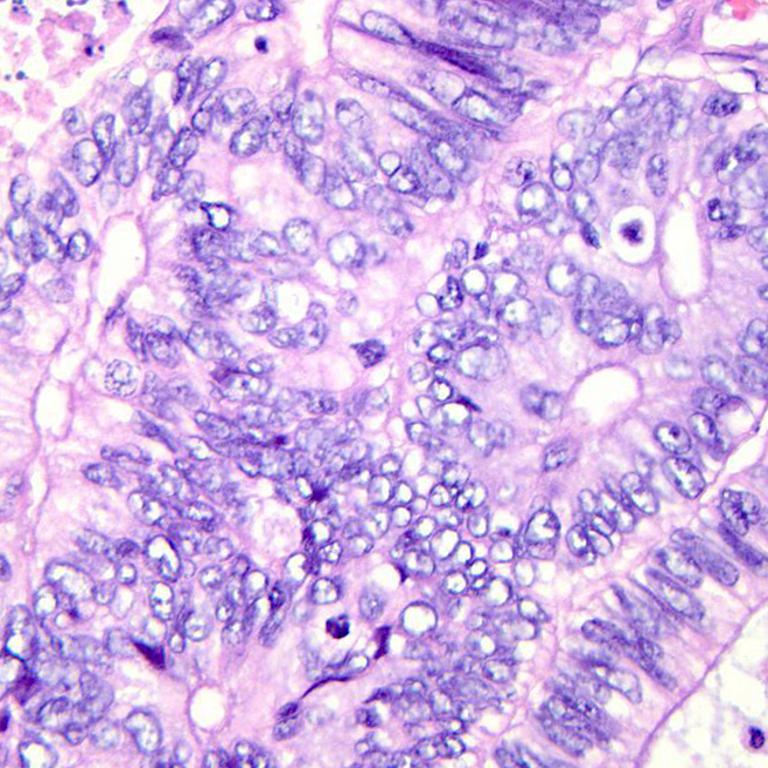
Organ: colon
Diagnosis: adenocarcinomas